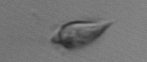
Label: Oxytoxum